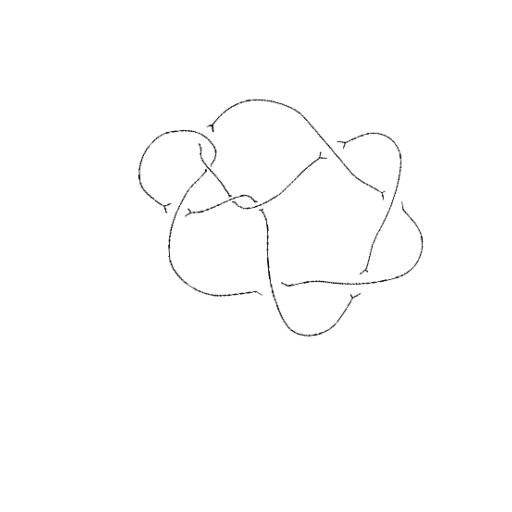
Crossing number: 9